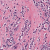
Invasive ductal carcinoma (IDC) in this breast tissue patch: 1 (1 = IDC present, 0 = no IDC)